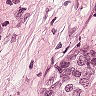
Metastatic tissue present: yes